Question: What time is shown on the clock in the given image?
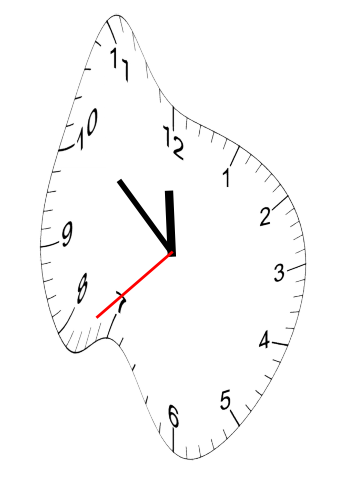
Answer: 11:51:38